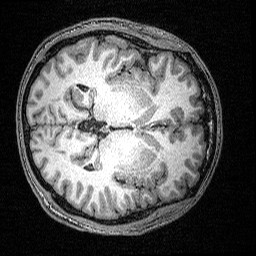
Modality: T1w
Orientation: axial
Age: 23
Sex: male
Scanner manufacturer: siemens
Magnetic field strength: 3 T
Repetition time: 2.53 s
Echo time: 0.00342 s